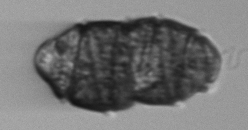
Label: Margalefidinium